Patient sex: F
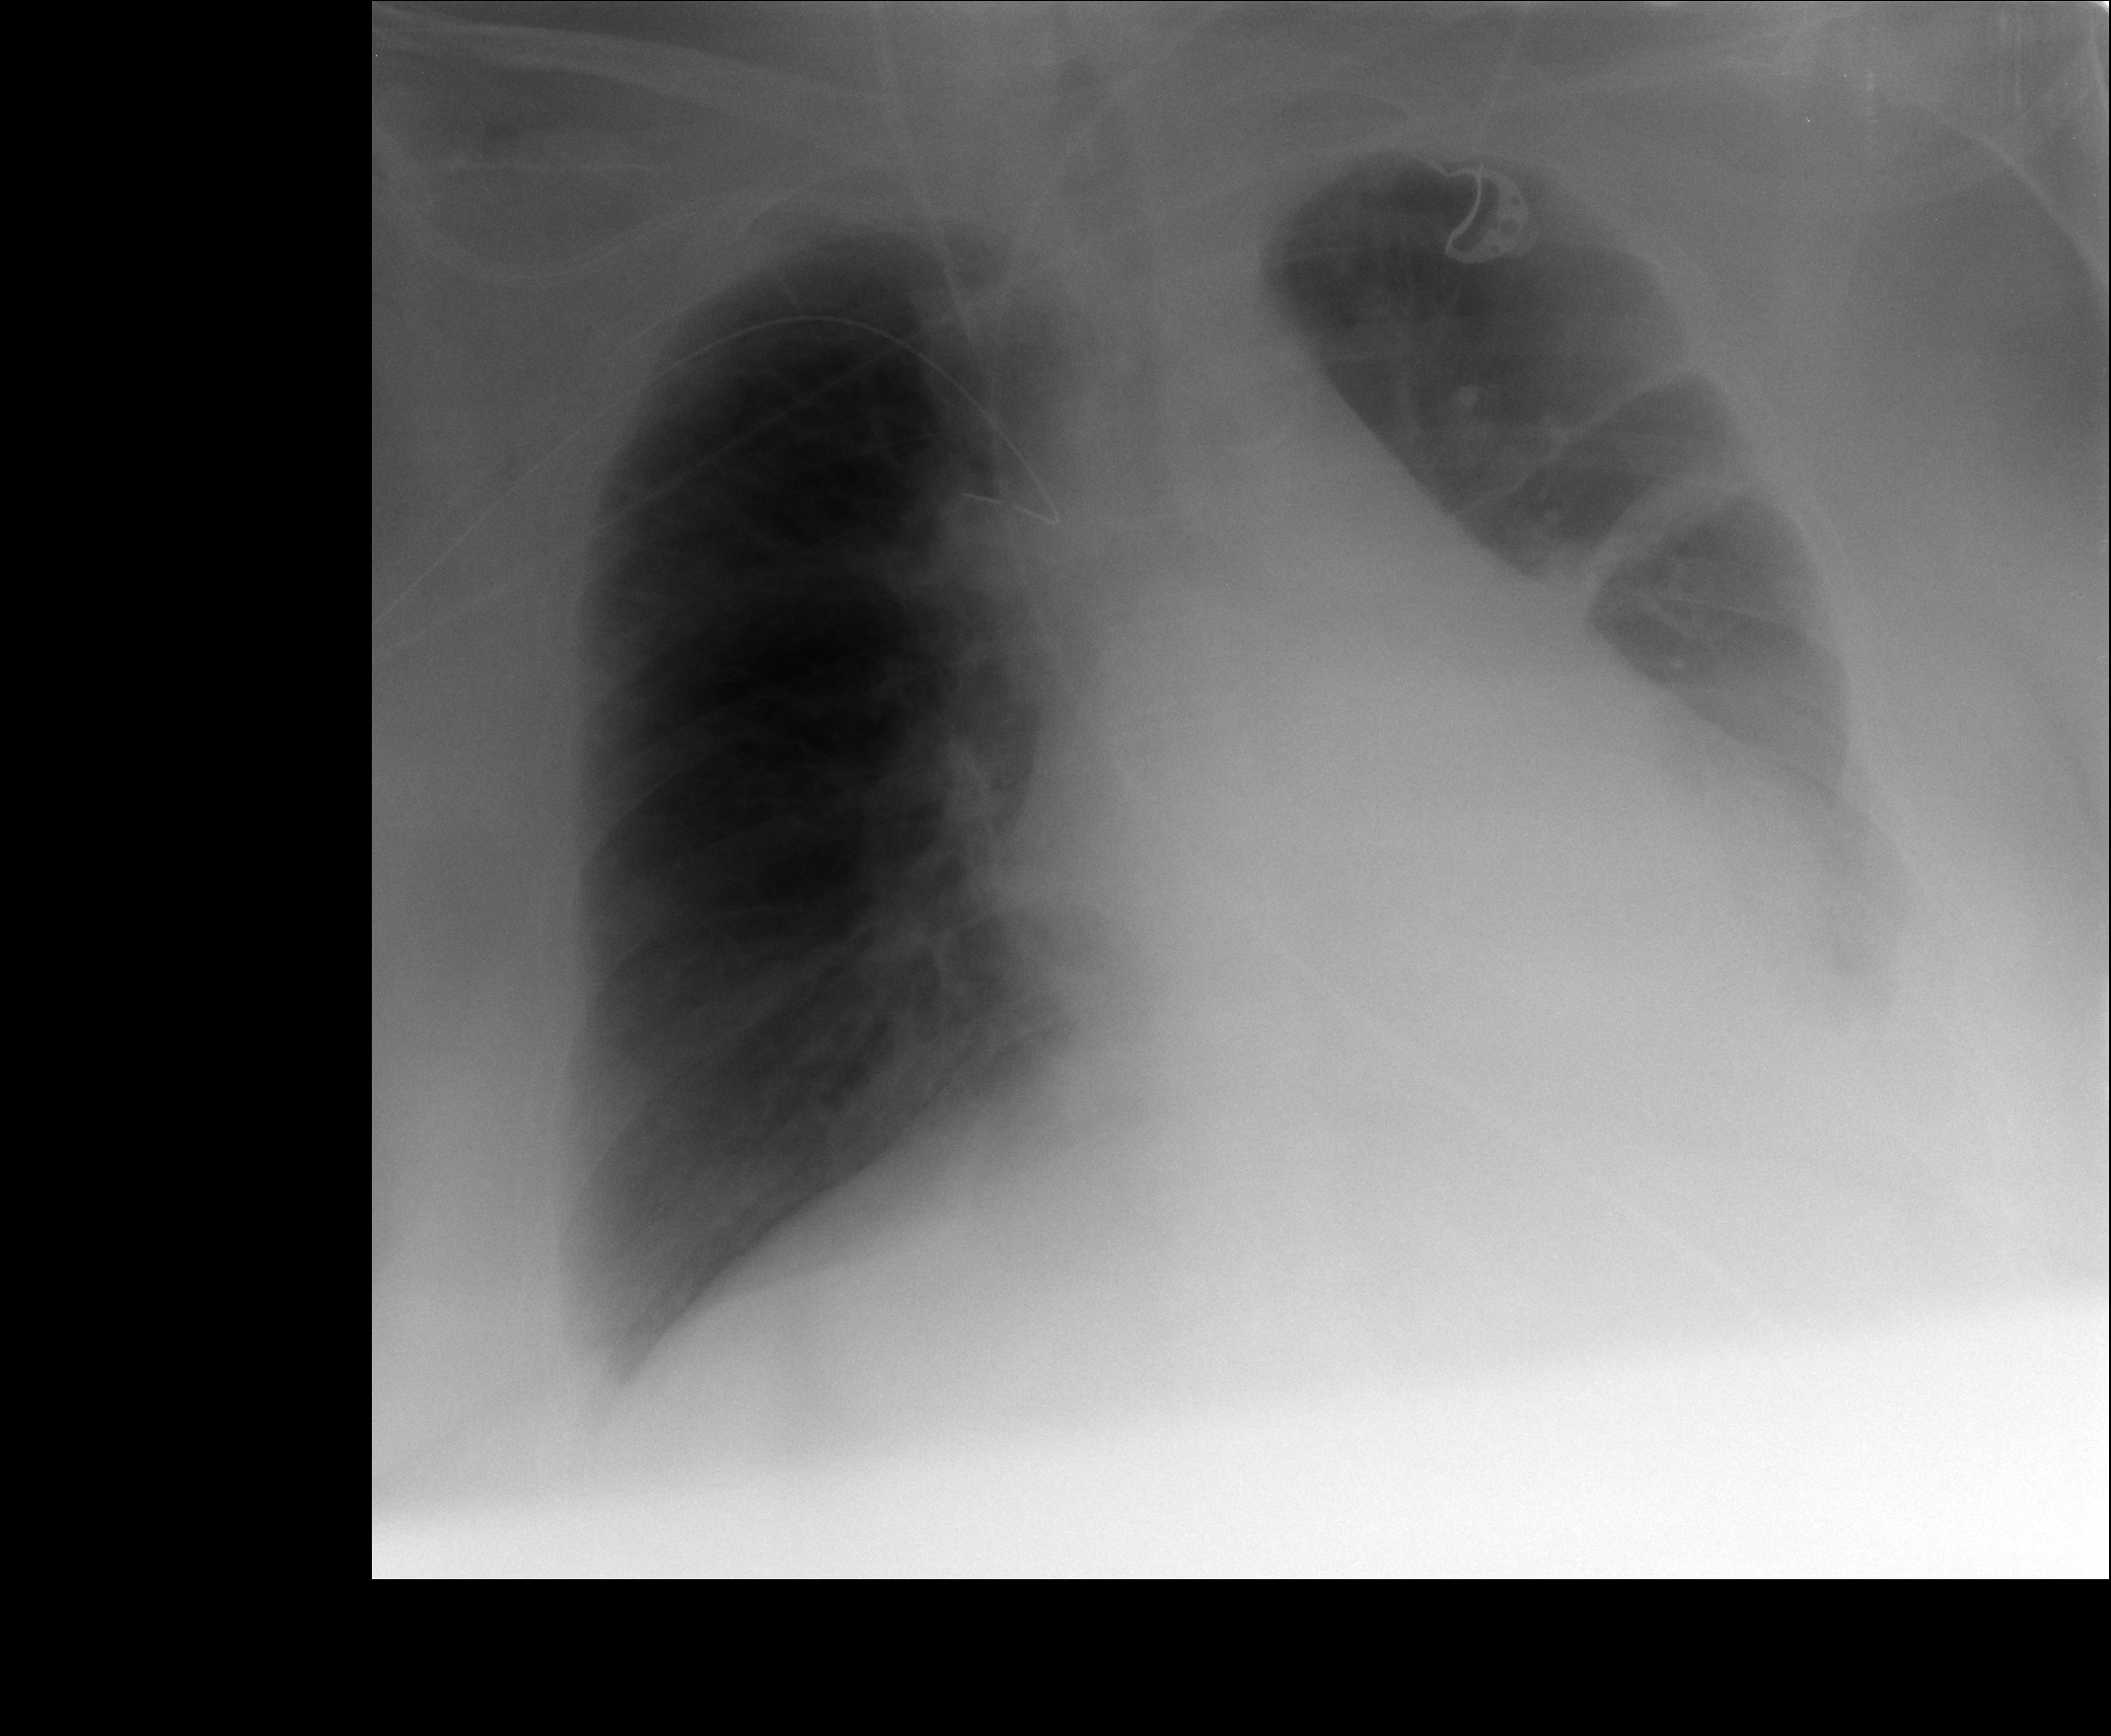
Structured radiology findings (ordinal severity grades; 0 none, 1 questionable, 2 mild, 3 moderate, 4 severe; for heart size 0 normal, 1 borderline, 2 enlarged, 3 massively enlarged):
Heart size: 2
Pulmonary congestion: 2
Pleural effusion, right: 0
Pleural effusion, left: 2
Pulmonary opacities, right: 0
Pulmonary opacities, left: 0
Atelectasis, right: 0
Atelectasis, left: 2